Question: I am trying to integrate the latest facebook ios sdk 3.20 for my existing ios app, but It start crashing on iOS 5.1.1 devices every time i try to login using facebook. Please see the screen sort attached

Let me If you need some more information for the same
Thanks
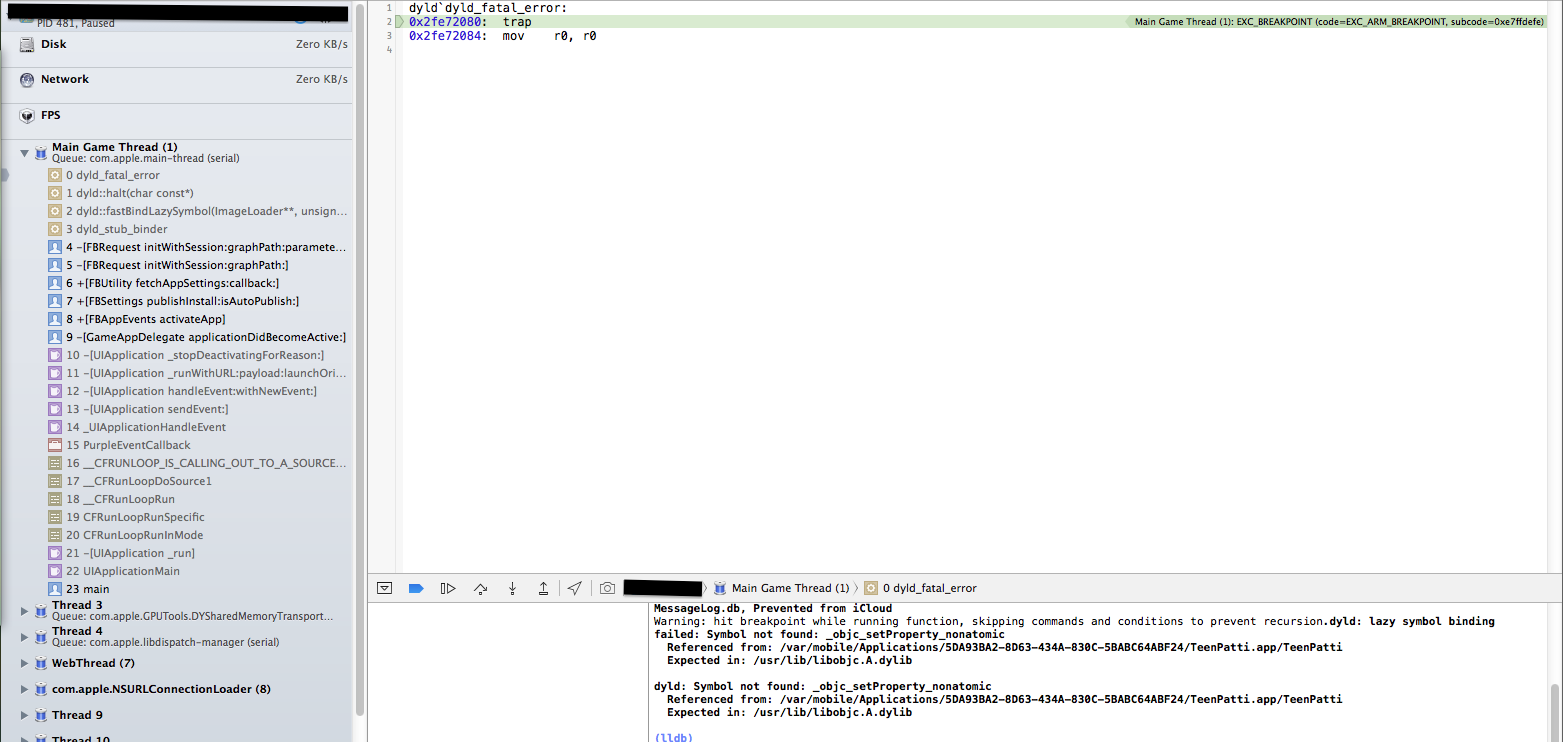
Answer: You can see on their <URL> that the Facebook SDK supports iOS 6.0 and greater. They appear to be using new features of Objective C that are not present in older versions of iOS SDK.
> The Facebook SDK for iOS versions 3.17+ supports iOS 6.x and higher.
Support for iOS 5.x was dropped in version 3.17 of the SDK.